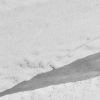
Atmospheric dust classification: not_dusty